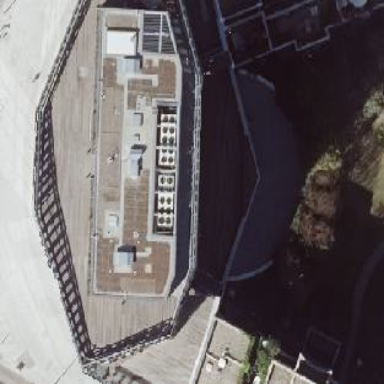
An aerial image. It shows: Building with flat roof.